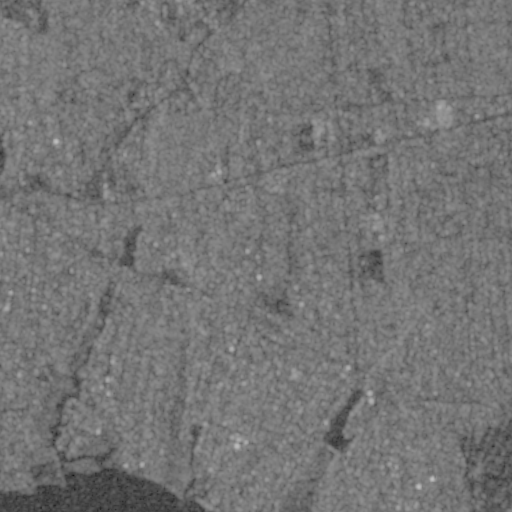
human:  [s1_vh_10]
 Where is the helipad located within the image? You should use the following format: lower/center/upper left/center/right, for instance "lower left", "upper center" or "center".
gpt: The helipad is located in the upper center of the image.
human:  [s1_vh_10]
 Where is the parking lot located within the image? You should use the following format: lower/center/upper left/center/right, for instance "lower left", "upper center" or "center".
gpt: The parking lot is located in the upper left of the image.
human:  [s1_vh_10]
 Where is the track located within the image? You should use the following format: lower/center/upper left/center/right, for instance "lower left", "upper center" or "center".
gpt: The track is located in the upper left of the image.
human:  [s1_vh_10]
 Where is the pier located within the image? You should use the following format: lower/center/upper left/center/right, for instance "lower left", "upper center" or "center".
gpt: The pier is located in the lower left of the image.
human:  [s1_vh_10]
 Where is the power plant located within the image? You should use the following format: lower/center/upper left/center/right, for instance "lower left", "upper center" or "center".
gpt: There is no power plant in the image.

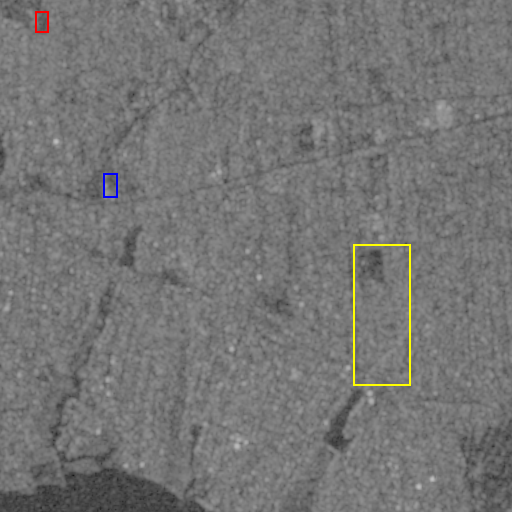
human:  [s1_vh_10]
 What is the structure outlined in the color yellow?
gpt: The structure outlined in yellow is a park.
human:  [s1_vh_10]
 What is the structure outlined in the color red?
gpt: The structure outlined in red is a track.
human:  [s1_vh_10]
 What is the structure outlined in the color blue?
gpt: The structure outlined in blue is a building.
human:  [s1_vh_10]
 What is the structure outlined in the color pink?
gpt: There is no pink outline.